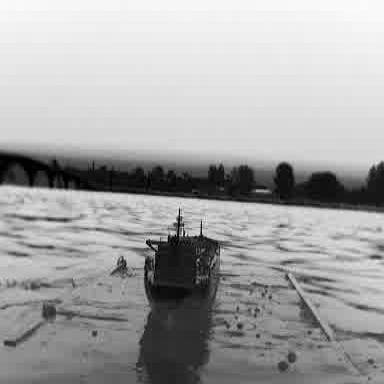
There is a liner in the infrared image.